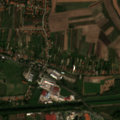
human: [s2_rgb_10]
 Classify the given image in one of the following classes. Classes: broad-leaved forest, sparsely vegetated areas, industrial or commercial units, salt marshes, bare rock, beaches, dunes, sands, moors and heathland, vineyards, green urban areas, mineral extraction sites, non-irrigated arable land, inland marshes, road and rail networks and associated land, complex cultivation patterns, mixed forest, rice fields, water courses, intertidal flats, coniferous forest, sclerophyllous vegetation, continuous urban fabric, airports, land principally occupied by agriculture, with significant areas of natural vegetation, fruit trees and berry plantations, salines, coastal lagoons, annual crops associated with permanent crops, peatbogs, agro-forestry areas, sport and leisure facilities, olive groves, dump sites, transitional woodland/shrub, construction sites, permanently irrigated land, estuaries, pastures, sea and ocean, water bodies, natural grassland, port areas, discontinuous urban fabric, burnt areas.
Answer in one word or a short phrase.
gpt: discontinuous urban fabric, industrial or commercial units, non-irrigated arable land, complex cultivation patterns, land principally occupied by agriculture, with significant areas of natural vegetation, transitional woodland/shrub